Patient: sex M, age 35
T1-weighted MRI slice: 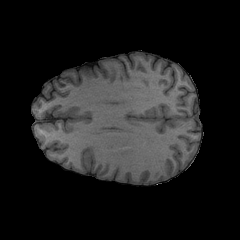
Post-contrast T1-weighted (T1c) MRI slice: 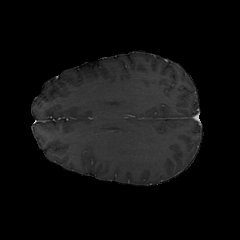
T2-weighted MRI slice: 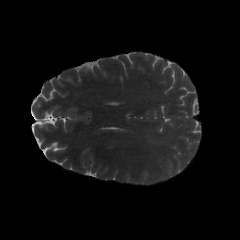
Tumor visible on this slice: no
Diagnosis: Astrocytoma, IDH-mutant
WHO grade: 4